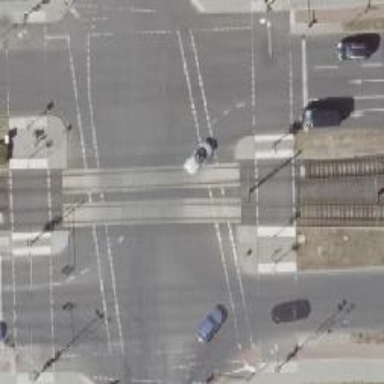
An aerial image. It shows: Tram crossing on the railway.